Question:
Now if to the above diagram I had another table referring to some Instructor Specific Information. Then would the relationship in the database refer to the PersonID on the Instructor table or the Person table?
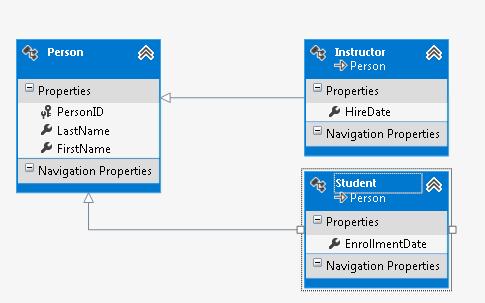
Answer: It will refer to the 'PersonID' from the 'Instructor' table.
It wouldn't make a sense if the other entity refers to the 'Person' table, because not all entries in the 'Person' table are instructors.